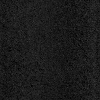
Atmospheric dust classification: dusty